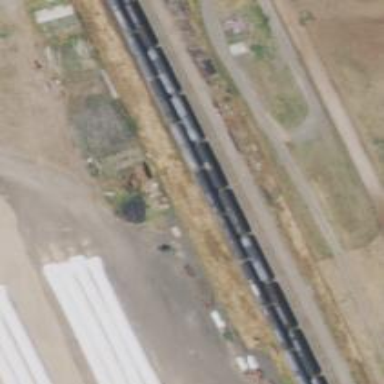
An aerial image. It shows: Railway siding for service.